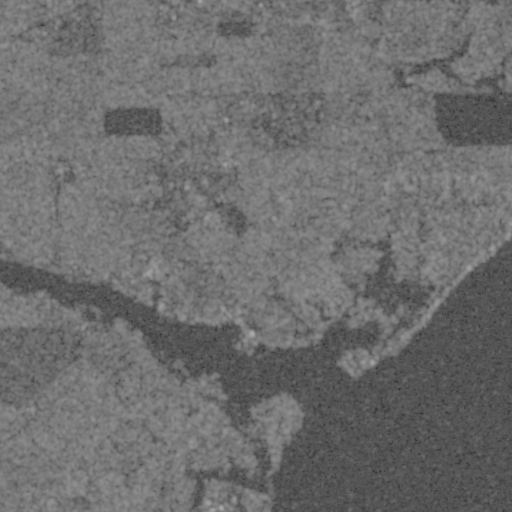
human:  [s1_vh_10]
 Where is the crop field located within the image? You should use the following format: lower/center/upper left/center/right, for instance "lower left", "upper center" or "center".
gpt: The crop field is located in the lower left of the image.
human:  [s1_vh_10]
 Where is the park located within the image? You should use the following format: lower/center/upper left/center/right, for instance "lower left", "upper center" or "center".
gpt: The park is located in the center right of the image.
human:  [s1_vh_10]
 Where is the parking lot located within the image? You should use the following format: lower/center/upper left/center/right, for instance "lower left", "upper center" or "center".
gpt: The parking lot is located in the center right of the image.
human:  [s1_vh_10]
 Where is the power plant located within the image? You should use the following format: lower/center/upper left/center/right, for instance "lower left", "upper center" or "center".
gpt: The power plant is located in the lower center of the image.
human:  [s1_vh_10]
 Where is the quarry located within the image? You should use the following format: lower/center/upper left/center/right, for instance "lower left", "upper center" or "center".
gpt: The quarry is located in the upper right of the image.
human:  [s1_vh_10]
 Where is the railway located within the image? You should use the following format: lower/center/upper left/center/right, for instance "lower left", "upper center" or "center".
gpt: The railway is located in the lower left of the image.
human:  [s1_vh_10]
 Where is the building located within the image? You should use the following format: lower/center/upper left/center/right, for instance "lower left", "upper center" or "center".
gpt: There is no building in the image.

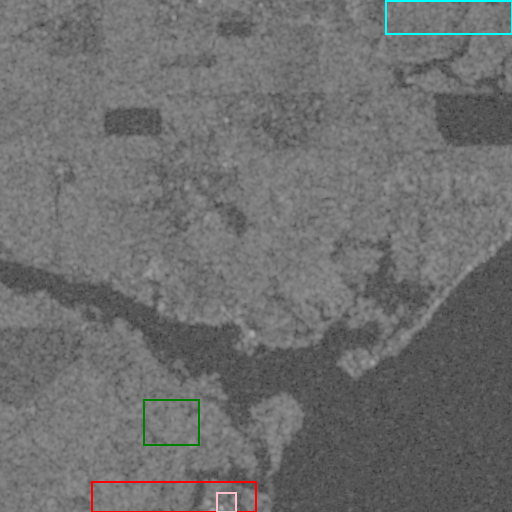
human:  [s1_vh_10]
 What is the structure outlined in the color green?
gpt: The structure outlined in green is a crop field.
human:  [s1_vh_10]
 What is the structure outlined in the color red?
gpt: The structure outlined in red is a power plant.
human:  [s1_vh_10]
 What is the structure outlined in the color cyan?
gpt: The structure outlined in cyan is a quarry.
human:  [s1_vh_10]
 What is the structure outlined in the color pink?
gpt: The structure outlined in pink is a building.
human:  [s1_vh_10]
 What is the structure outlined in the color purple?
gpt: There is no purple outline.